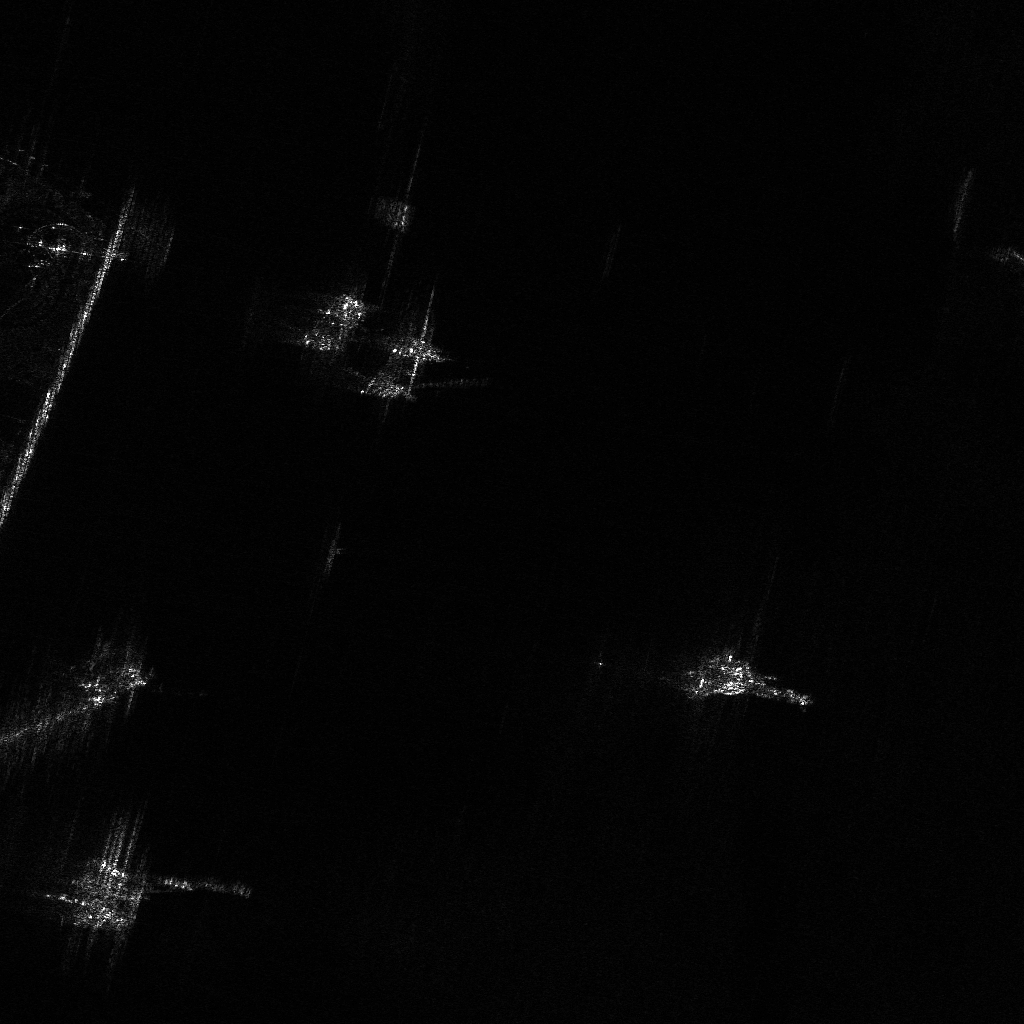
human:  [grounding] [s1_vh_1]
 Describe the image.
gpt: In the satellite image, there is  <ref>1 large container </ref> <box>[[6, 60, 11, 76, 58]]</box> located at left,  <ref>3 medium container </ref> <box>[[7, 83, 14, 85, 16], [6, 85, 13, 87, 16], [6, 87, 12, 89, 16]]</box> located at bottom left,  <ref>2 medium container </ref> <box>[[34, 36, 41, 38, 16], [36, 32, 42, 34, 16]]</box> located at center,  <ref>1 large container </ref> <box>[[31, 27, 33, 34, 41]]</box> located at center,  <ref>1 large container </ref> <box>[[66, 64, 78, 68, 13]]</box> located at right,  <ref>1 medium container </ref> <box>[[36, 19, 40, 22, 19]]</box> located at top.